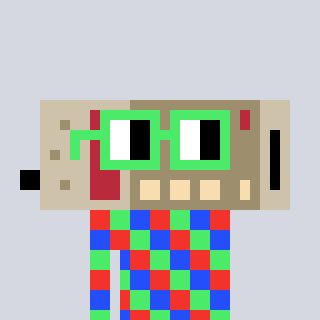
a pixel art character with square light green glasses, a cordless phone-shaped head and a redpinkish-colored body on a cool background